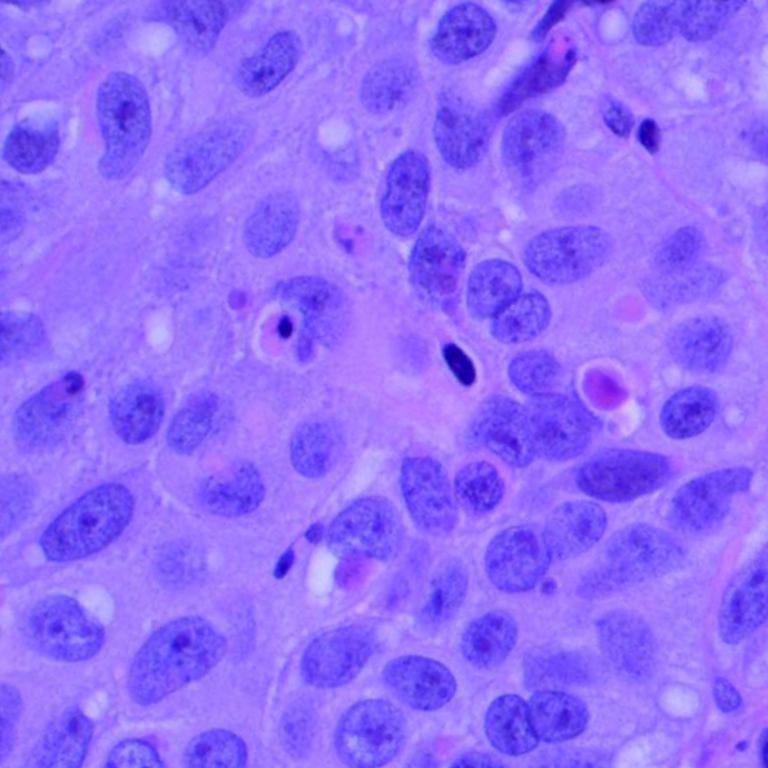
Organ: lung
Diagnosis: squamous carcinomas